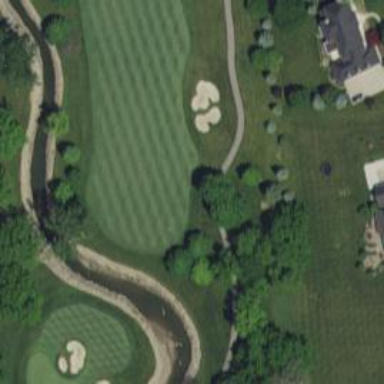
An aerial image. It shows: Golf hole.